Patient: sex M, age 48
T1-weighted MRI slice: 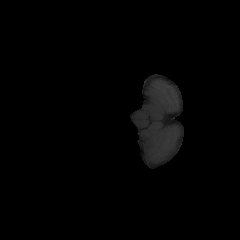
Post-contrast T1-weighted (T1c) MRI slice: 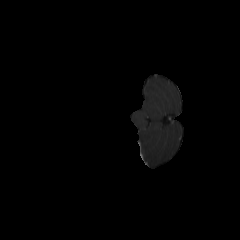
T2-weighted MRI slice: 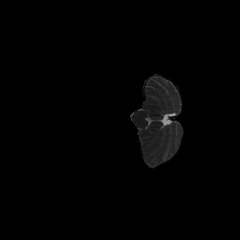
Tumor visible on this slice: no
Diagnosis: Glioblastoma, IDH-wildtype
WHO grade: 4